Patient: sex M, age 57
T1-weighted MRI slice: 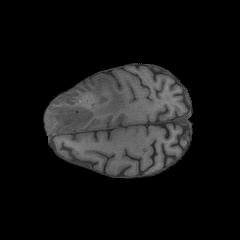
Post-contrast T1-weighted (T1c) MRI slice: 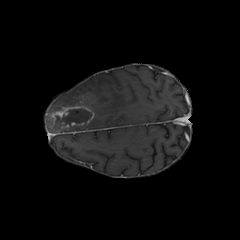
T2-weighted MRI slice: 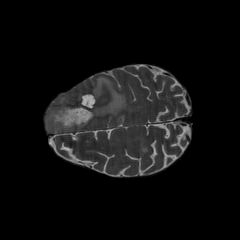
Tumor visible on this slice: yes
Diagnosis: Glioblastoma, IDH-wildtype
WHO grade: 4